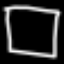
Label: square